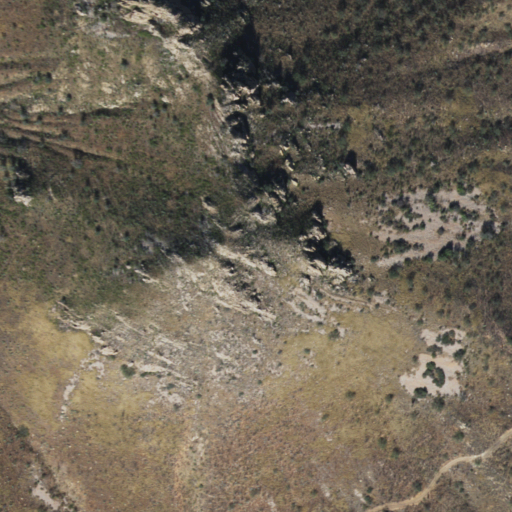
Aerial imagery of mountain in Arizona named Bartlett Mountain containing shrub and evergreen forest